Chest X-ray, AP view. Patient: 44 years old, sex M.
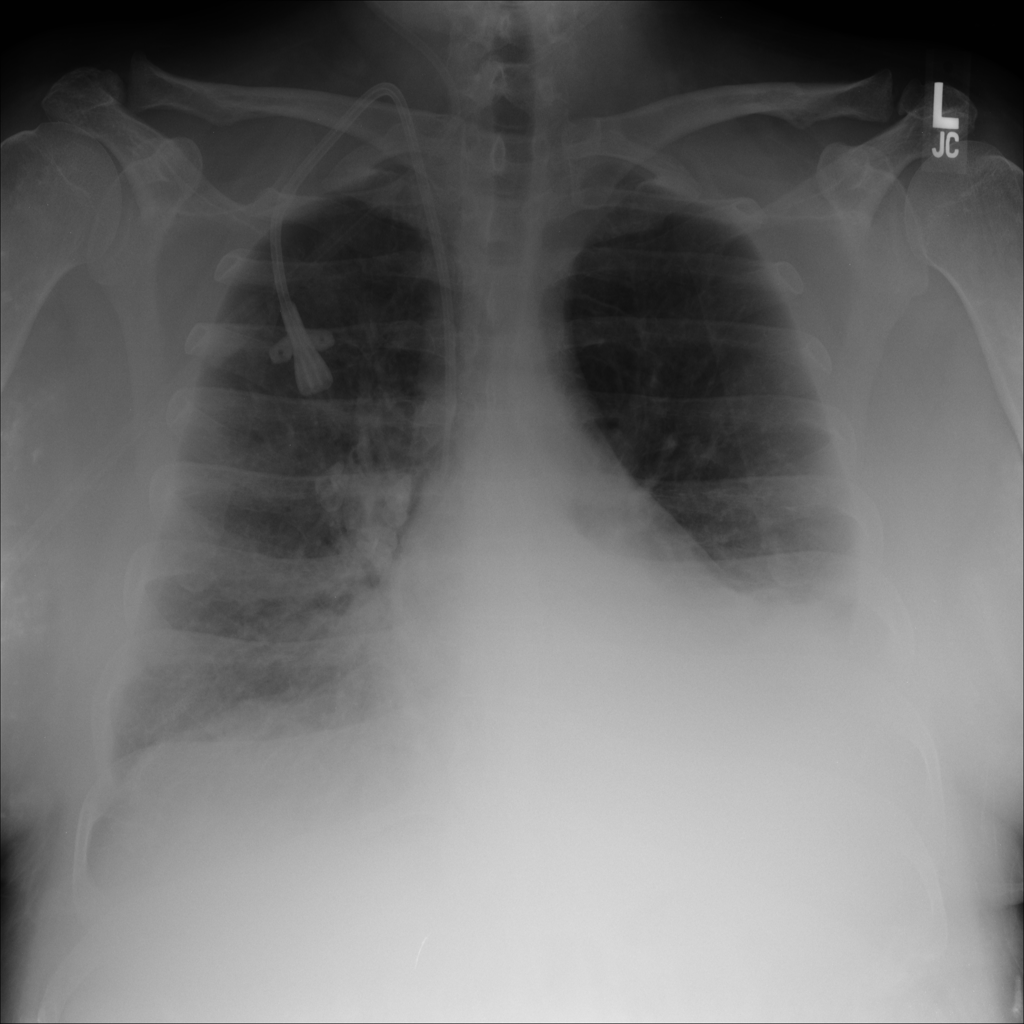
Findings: Consolidation